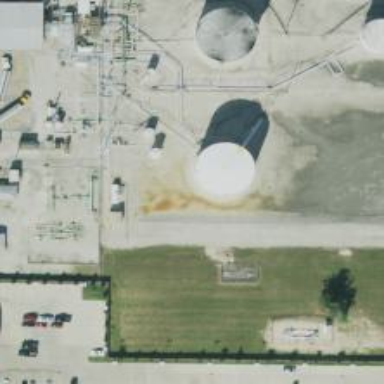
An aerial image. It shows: Storage tank that is man-made.